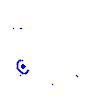
Particle: electron